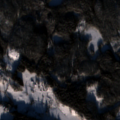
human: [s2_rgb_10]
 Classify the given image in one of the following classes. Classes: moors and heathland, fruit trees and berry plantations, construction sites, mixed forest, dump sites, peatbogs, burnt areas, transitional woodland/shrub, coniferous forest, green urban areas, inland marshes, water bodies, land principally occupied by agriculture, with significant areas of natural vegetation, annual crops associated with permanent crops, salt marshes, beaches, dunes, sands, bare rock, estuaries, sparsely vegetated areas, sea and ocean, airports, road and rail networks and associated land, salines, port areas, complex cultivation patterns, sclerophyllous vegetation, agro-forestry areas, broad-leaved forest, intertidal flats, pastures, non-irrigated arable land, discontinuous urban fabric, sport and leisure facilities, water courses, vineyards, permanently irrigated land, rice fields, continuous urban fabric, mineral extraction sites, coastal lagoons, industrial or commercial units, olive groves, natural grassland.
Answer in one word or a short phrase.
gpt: non-irrigated arable land, coniferous forest, mixed forest